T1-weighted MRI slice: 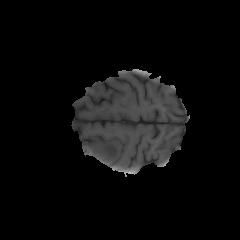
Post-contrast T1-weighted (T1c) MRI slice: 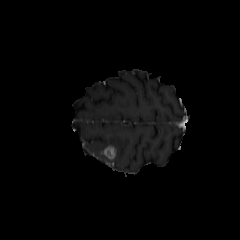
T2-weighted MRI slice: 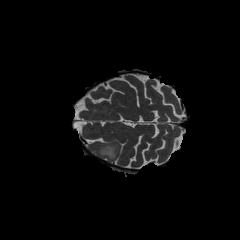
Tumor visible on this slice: yes